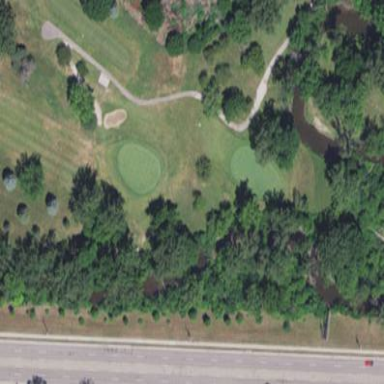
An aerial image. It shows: Area of rough grass used for golf.